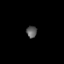
Tissue: prostate
Cell type: T cells
Senescence score: 0.3243
Nuclear area (px): 122
Mean DAPI intensity: 92.205